Question: I would like to make an excel with 'VBA' file which gets an input from the user '1','2' or '3' :
1. How can I run it while opening the xslm file ?
2. Assuming I have this table in my file:

the 'common data' is useful for column 'A' 'B' and 'C' unique content.
I would like to use the code bellow, so depends on the user input, it will select the unique data from 'A','B' or 'C' to the place of 'A's' unique data. I want that the for future use, e.g. if the user will provide 'input_num=1' so the data will be 'A's' 'unique data'
'''
Sub main()
MsgBox ("welcome")
Dim input_num As Integer
input_num = InputBox(Prompt:="please select device", Title:="select device", Default:=3)
If input_num = 1 Then
' use the first column
ElseIf input_num = 2 Then
' use the second column
Else
' use the third column
End If
End Sub
'''
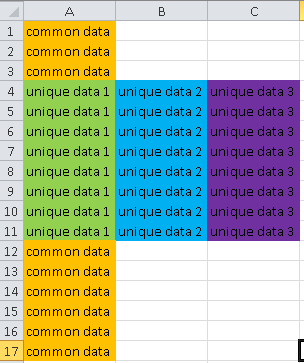
Answer: '''
1. How can I run it while opening the xlsm file ?
2. Using the column based on User input
'''
To run the code when the Excel file starts you can use
'''
Private Sub Workbook_Open()
End Sub
'''
Any code that you will put here will run provided macros are enabled in your file. For example, you will see a message box "Hello World" when you open the file which has the below code.
'''
Private Sub Workbook_Open()
MsgBox "Hello World"
End Sub
'''
The 'Workbook_Open()' goes in the Workbook Code area as shown in the screenshot below

Now regarding your 2nd question
In Excel, you can refer to columns not only by names but also numbers so for example
Column A can be referred to as
'''
Sheets("Sheet1").Columns("A:A")
'''
or
'''
Sheets("Sheet1").Columns(1)
'''
This makes your job easier as you can now directly refer to the column based on the user input. For example
'''
Private Sub Workbook_Open()
MsgBox "welcome"
Dim input_num As Variant
input_num = InputBox(Prompt:="please select device", _
Title:="select device", Default:=3)
Select Case input_num
Case 1, 2, 3
With Sheets("Sheet1").Columns(Val(input_num))
'
'~~> Do what ever you want
'
End With
End Select
End Sub
'''